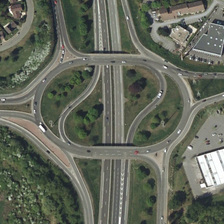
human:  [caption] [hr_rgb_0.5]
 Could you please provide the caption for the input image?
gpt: many green trees and some buildings are near a viaduct with some cars .

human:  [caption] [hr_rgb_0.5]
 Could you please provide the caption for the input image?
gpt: many green trees and some buildings are near a viaduct with some cars .

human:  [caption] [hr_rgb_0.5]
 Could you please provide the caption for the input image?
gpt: many green trees and some buildings are near a viaduct with some cars .

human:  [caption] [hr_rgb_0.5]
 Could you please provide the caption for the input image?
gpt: many green trees and some buildings are near a viaduct with some cars .

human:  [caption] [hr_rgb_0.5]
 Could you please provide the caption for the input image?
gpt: many green trees and some buildings are near a viaduct with some cars .